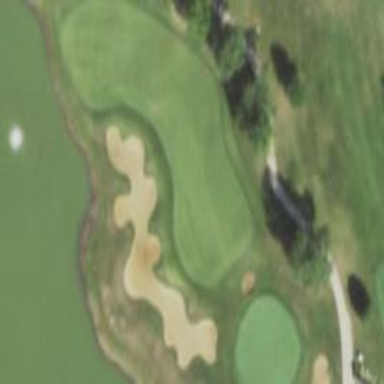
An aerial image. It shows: Golf bunker filled with sandy terrain.